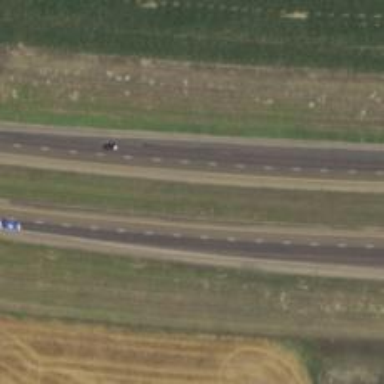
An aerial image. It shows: Road with dash markings.